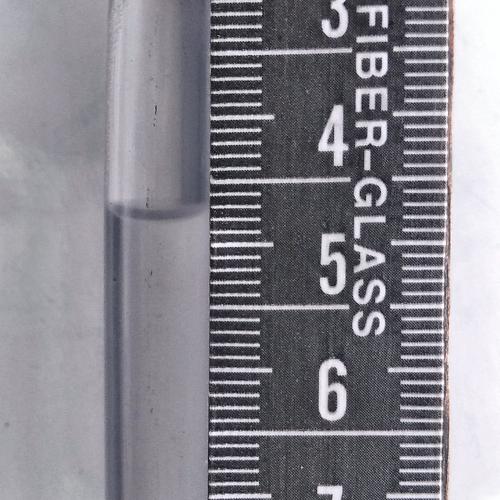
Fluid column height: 4.8 cm